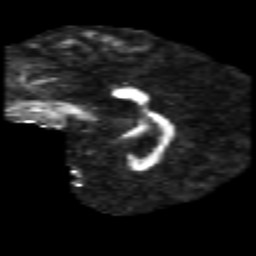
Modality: FA
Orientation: sagittal
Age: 38
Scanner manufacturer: philips
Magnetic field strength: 3 T
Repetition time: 8.6 s
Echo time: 0.127 s